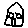
Label: house